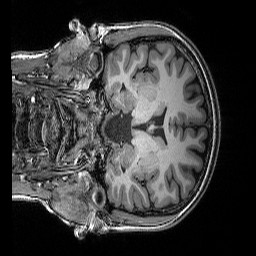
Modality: T1w
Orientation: coronal
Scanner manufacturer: siemens
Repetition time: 2.25 s
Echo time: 0.00418 s